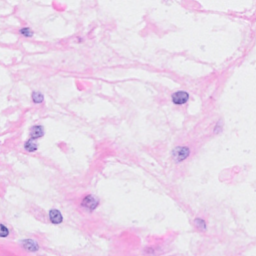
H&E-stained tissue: Breast